Question: I have a listbox representing a SQL WHERE statement and the items inside can be grouped.
For example, a user can have the following items in their ListBox

I would like to show the AND/OR value only if the ListBox item is not the first item in the listbox or a group (like example). I am currently using a MultiConverter on the ListBox's ItemTemplate that accepts the ListBox's ItemSource and the Current Item as parameters, however existing items do not get their AND/OR visibility updated when the user adds a new item, or drags an existing item to a new spot in the listbox.
Is there a way to tell the MultiConverter to reevaluate when one of its parameters, the ListBox's ItemSource, changes? I am using MVVM and the ListBox is bound to an ObservableCollection of items.
Code as requested by Adam...
'''
<ListBox x:Name="WhereList" ItemsSource="{Binding Path=CurrentQuery.WhereList}">
<ListBox.Style>
<Style TargetType="{x:Type ListBox}">
<Setter Property="ItemTemplate">
<Setter.Value>
<DataTemplate>
<StackPanel Orientation="Horizontal" HorizontalAlignment="Stretch"
Margin="{Binding Path=Depth, Converter={StaticResource QueryBuilder_DepthToMarginConverter}}">
<Label Content="{Binding Path=BooleanComparison}" Padding="0">
<Label.Visibility>
<MultiBinding Converter="{StaticResource ShouldShowOperatorConverter}">
<Binding ElementName="WhereList" Path="ItemsSource"/>
<Binding />
</MultiBinding>
</Label.Visibility>
</Label>
<Label Content="{Binding ConditionText}" Padding="0" HorizontalAlignment="Stretch" />
</StackPanel>
</DataTemplate>
</Setter.Value>
</Setter>
</Style>
</ListBox.Style>
</ListBox>
'''
The MultiConverter accepts a list of items, and the current item. It checks to see if the item is the first item in the list, or if the previous item in the list is a GroupStart item. If either of these conditions are true, it returns Visibility.Collapsed, otherwise it returns Visibility.Visible.
It works fine for the first load, and changes made to a single item (dragging a new item into the listbox, or dragging an existing item to a new location in the listbox) will correctly update the new item's AND/OR visibility, however it does not change any other item then the one being added/moved. So if you drag a new item to the top of the list, it will correctly hide the AND/OR of the new item, however it will not update the 2nd item (former first item) to show the AND/OR. This really affects the readability of the items in the list and prevents the user from seeing if they are currently linking the item with an AND or an OR which makes a big difference in the results returned.
I'm fairly sure it has something to do with the fact I'm using a MultiConverter since my DepthToMarginConverter works fine (for example, grouping items correctly updates the margin of all items within the group).
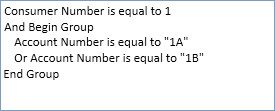
Answer: I can't figure out a way to get my 'MultiConverter' to refresh when one of the parameters change (yes it implements 'INotifyPropertyChange') so I ended up just adding a property to my item of IsBooleanOperatorShown and using a regular 'BooleanToVisibility' converter